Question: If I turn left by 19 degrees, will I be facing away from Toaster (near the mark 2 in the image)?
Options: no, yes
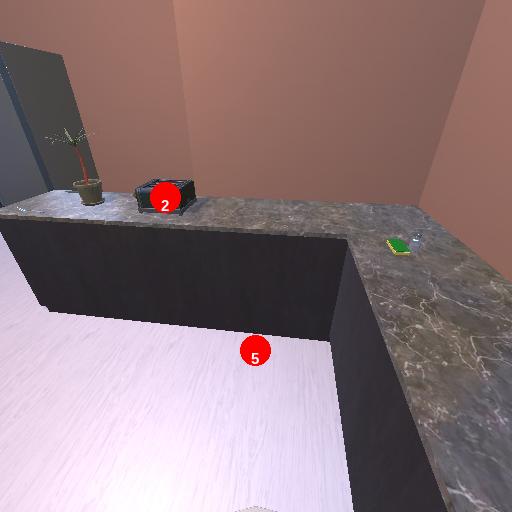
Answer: no